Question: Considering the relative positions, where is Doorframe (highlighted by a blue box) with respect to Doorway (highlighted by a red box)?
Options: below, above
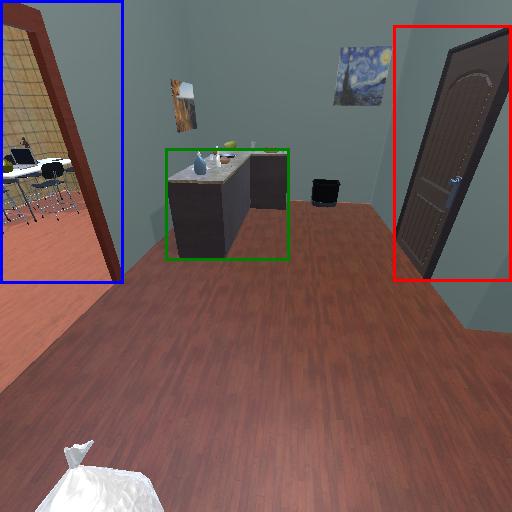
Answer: below